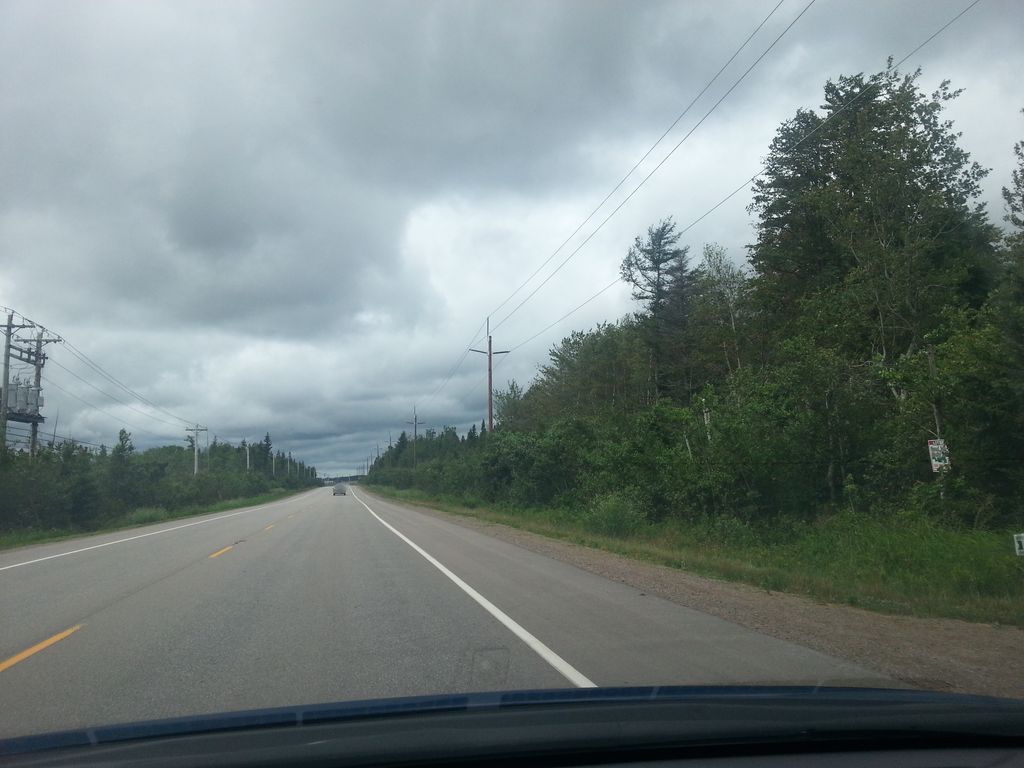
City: charlottetown